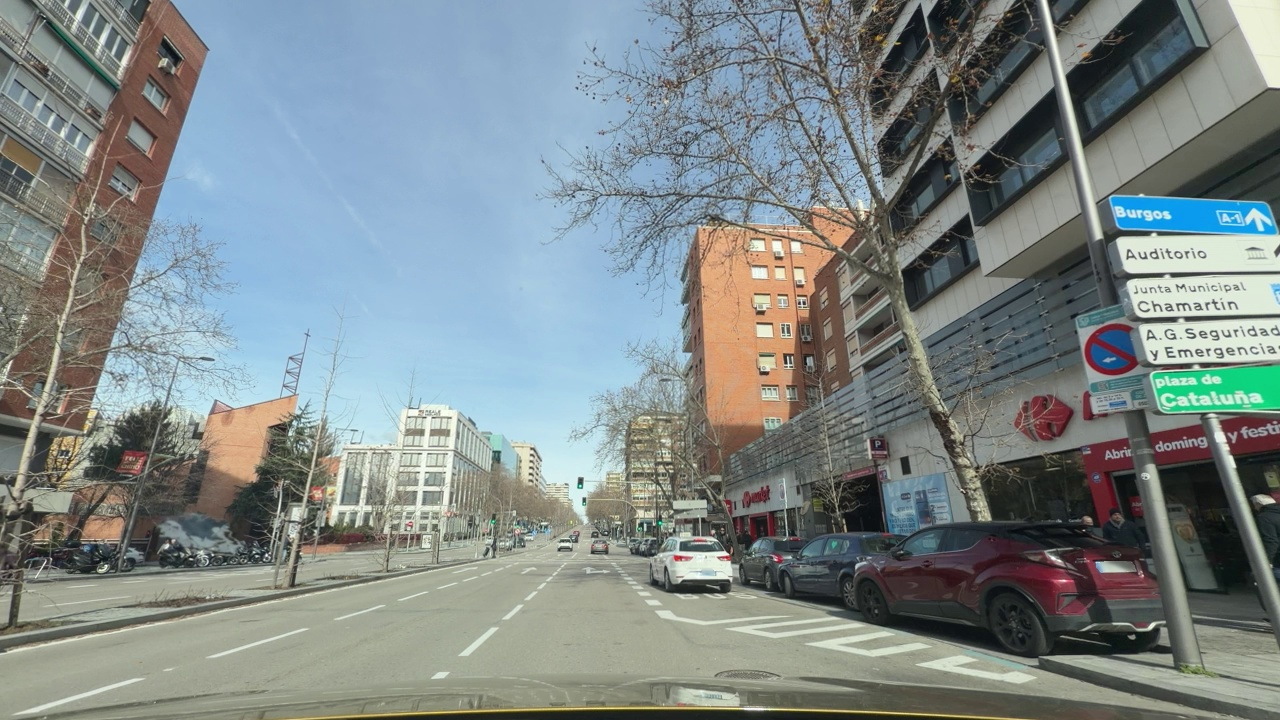
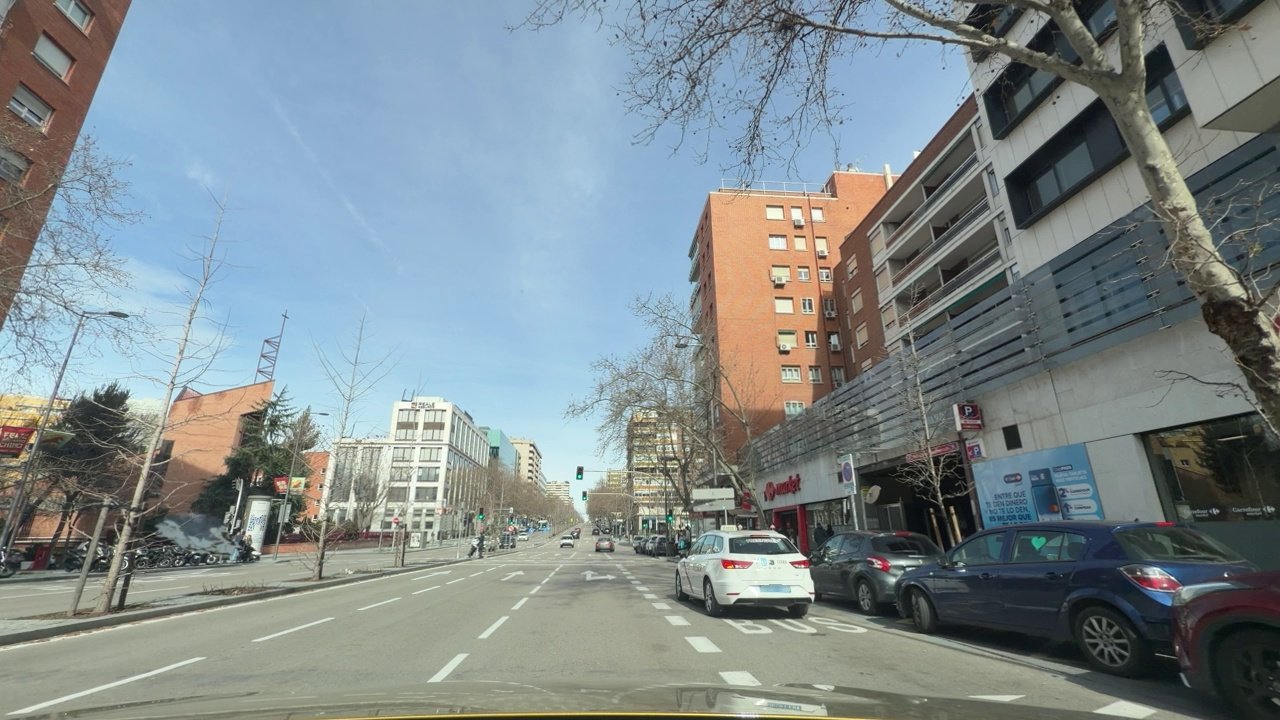
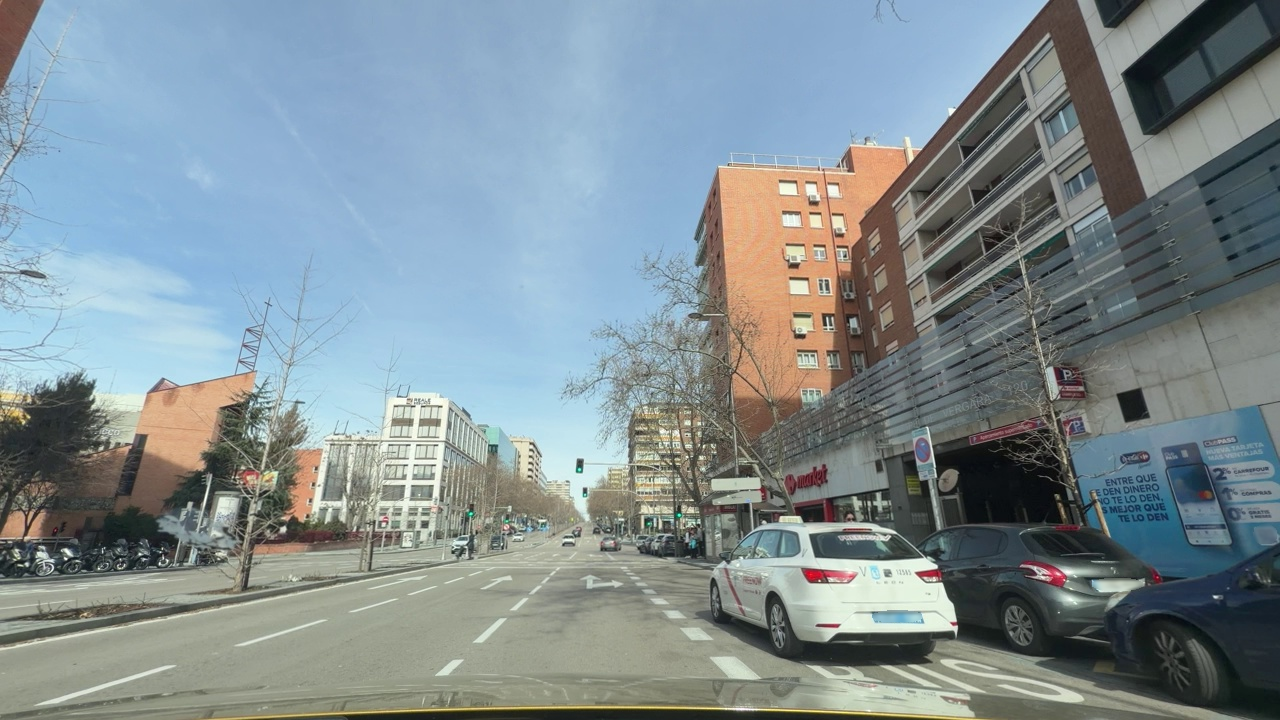
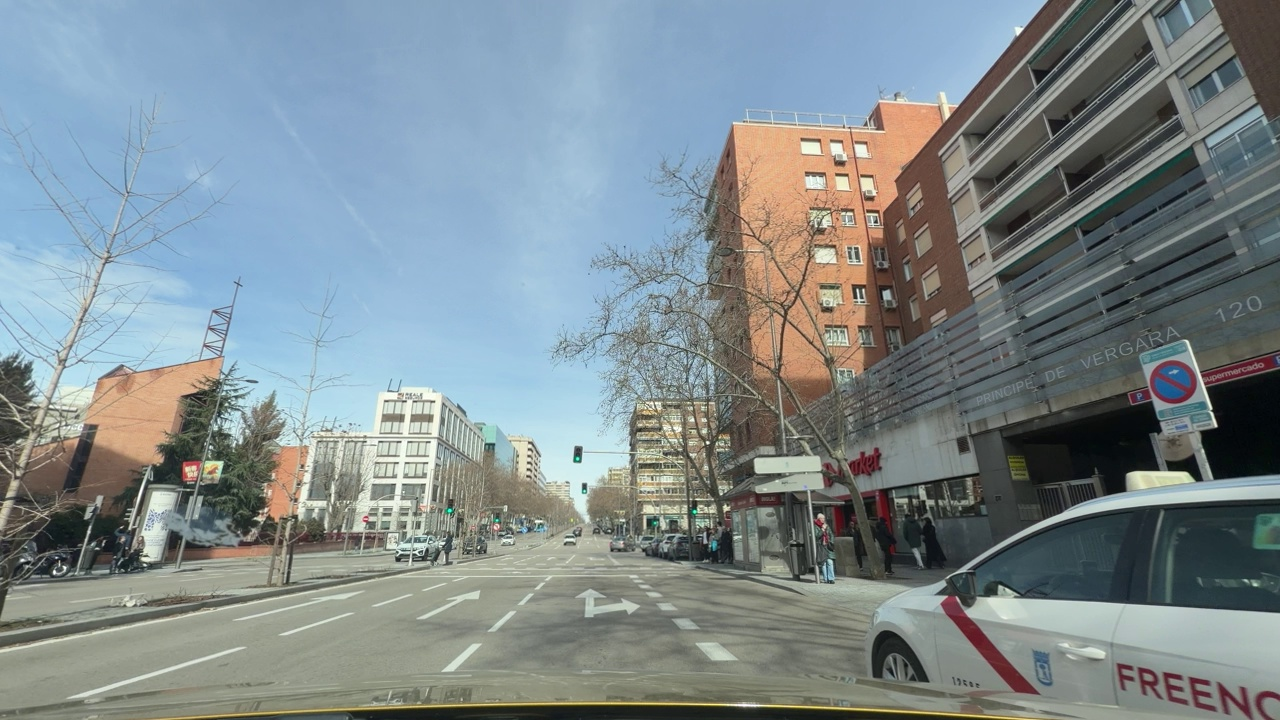
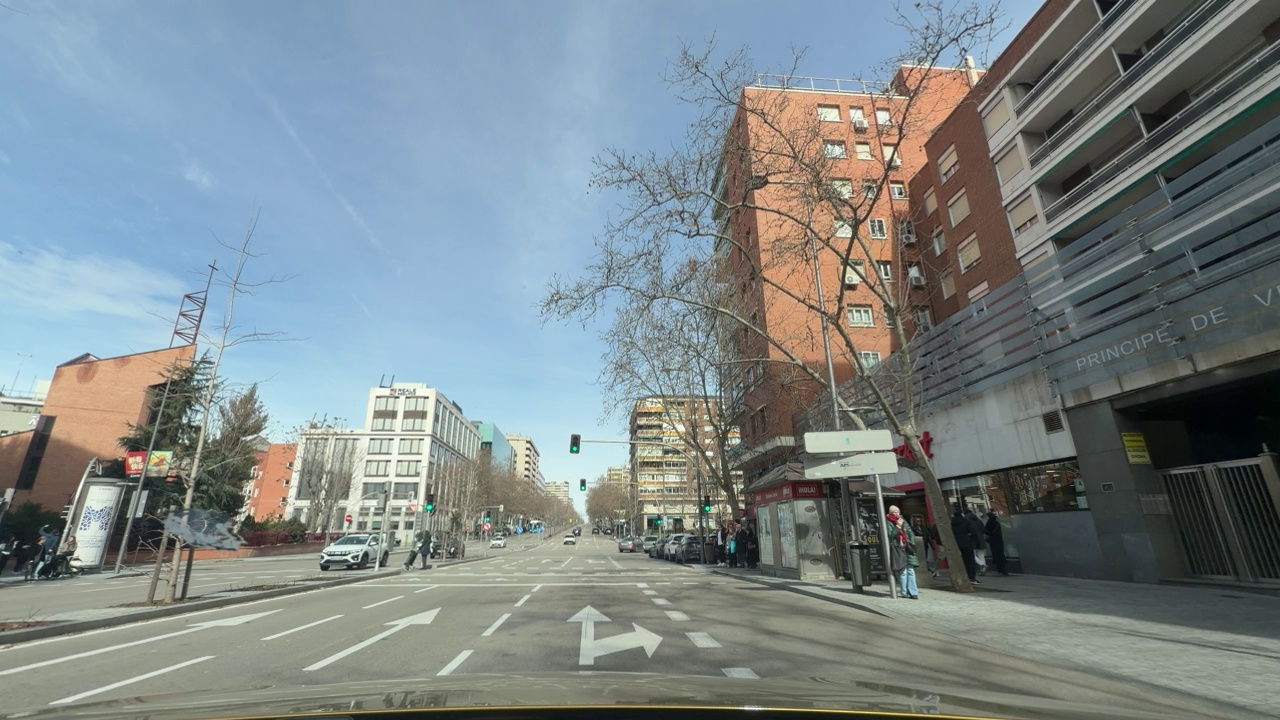
Situation: Lateral parked car
Question: Are vehicles present on the right side of the ego lane?
Answer: No
Reasoning: Ego is driving along a wide urban street with four lanes of traffic in the second lane from the right. There are vehicles parked parallel on the right, and in the lane to the right of ego there is a car double-parked between the parked cars and ego.

Situation: Lateral parked car
Question: Are vehicles parked parallel or perpendicular to the roadway near the ego lane?
Answer: Yes
Reasoning: Ego is driving along a wide urban street with four lanes of traffic in the second lane from the right. There are vehicles parked parallel on the right, and in the lane to the right of ego there is a car double-parked between the parked cars and ego.

Situation: Lateral parked car
Question: Does the environment indicate an urban road where curbside parking is permitted?
Answer: Yes
Reasoning: Ego is driving along a wide urban street with four lanes of traffic in the second lane from the right. There are vehicles parked parallel on the right, and in the lane to the right of ego there is a car double-parked between the parked cars and ego.

Situation: Lateral parked car
Question: Is the ego vehicle traveling in a middle lane with traffic lanes on both sides?
Answer: Yes
Reasoning: Ego is driving along a wide urban street with four lanes of traffic in the second lane from the right. There are vehicles parked parallel on the right, and in the lane to the right of ego there is a car double-parked between the parked cars and ego.

Situation: Lateral parked car
Question: Are vehicles present on the left side of the ego lane?
Answer: Yes
Reasoning: Ego is driving along a wide urban street with four lanes of traffic in the second lane from the right. There are vehicles parked parallel on the right, and in the lane to the right of ego there is a car double-parked between the parked cars and ego.